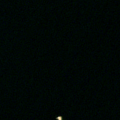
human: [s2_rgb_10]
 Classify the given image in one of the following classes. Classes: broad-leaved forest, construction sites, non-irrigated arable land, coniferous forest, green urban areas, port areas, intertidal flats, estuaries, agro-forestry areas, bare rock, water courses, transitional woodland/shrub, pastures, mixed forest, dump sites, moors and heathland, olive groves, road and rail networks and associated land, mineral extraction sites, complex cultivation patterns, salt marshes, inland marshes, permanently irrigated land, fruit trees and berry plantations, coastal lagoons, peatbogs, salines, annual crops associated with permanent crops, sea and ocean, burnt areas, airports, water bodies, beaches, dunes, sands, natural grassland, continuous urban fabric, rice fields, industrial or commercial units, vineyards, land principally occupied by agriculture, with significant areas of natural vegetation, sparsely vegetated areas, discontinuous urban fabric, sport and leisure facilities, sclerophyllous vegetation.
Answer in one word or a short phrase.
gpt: sea and ocean